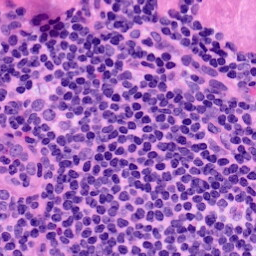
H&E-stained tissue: LymphNode